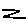
Label: zigzag